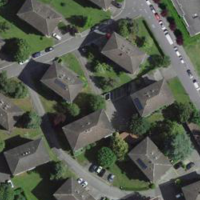
EUNIS habitat code: 54
Species observed at this site:
Delichon urbicum